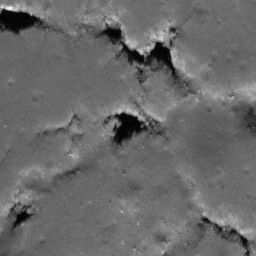
Pit: Messier A 4b
Host crater: Messier A
Host type: impact_melt
Lunar coordinates: latitude -2.046, longitude 46.884